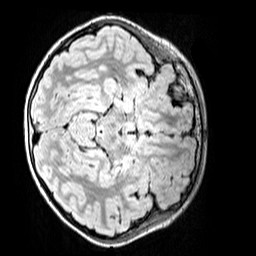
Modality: FLAIR
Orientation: axial
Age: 11
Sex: male
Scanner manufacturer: siemens
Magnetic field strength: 3 T
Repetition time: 5 s
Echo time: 0.388 s